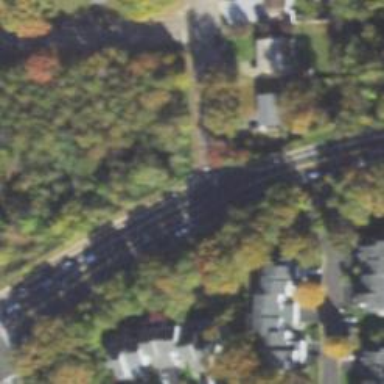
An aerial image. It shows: Unmarked crossing on footway.